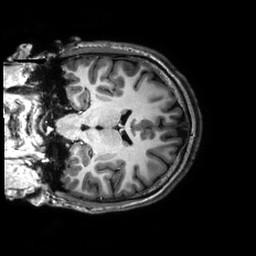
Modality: T1w
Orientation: coronal
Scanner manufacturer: philips
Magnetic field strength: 3 T
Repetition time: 0.0096 s
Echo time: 0.0046 s